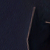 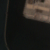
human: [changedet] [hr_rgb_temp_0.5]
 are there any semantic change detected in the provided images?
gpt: One artificial island constructed on a bed of dredged sand and rock appears in the sea.